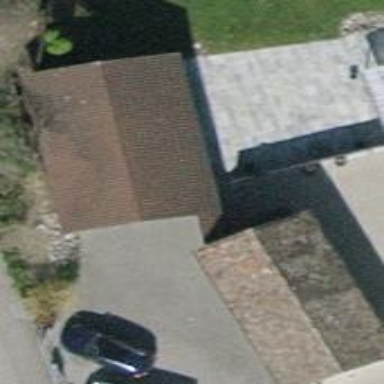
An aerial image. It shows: Group of garages.